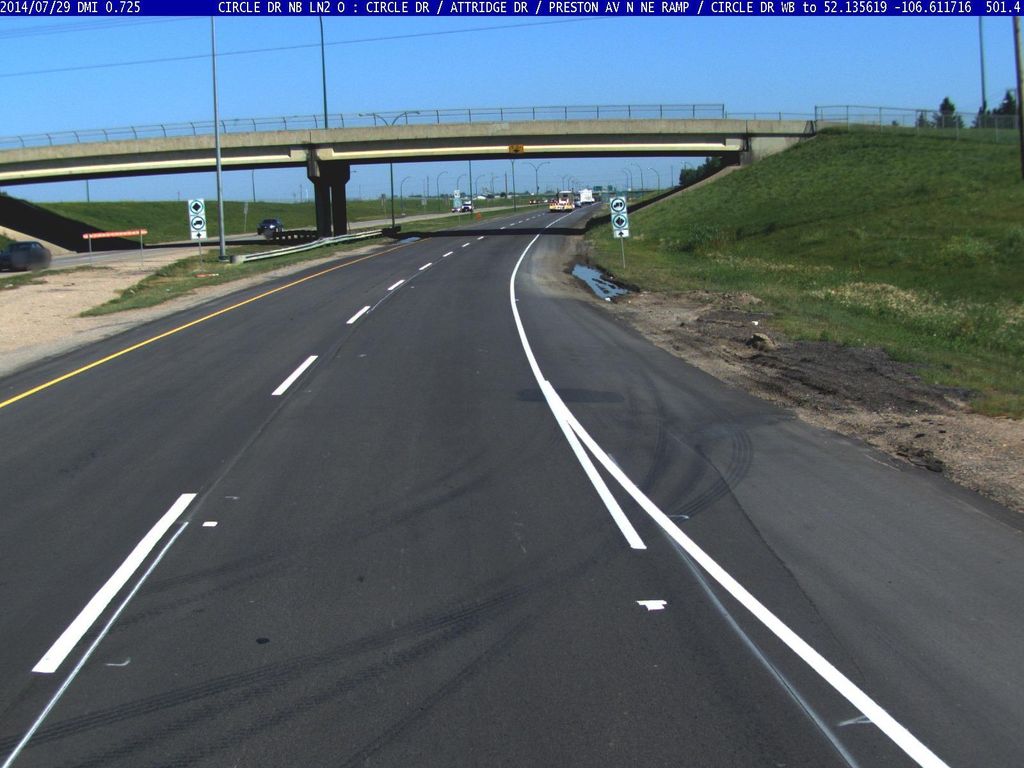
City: saskatoon